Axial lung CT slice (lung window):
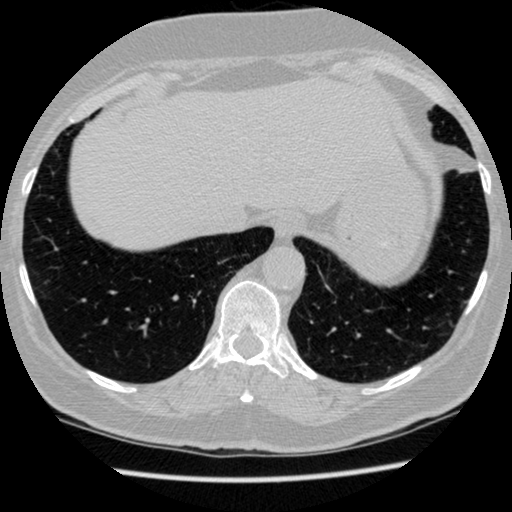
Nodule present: no